Interaction volume radius: 10 \u00c5
Interaction volume height: 45 \u00c5
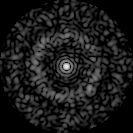
Disorder parameter: 0.8527